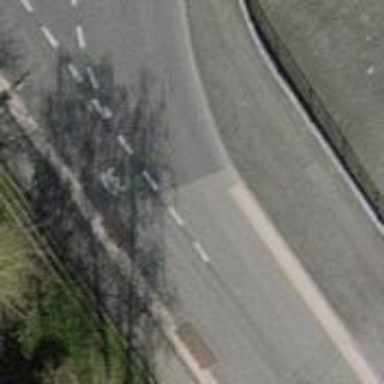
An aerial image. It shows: Unmarked road crossing.